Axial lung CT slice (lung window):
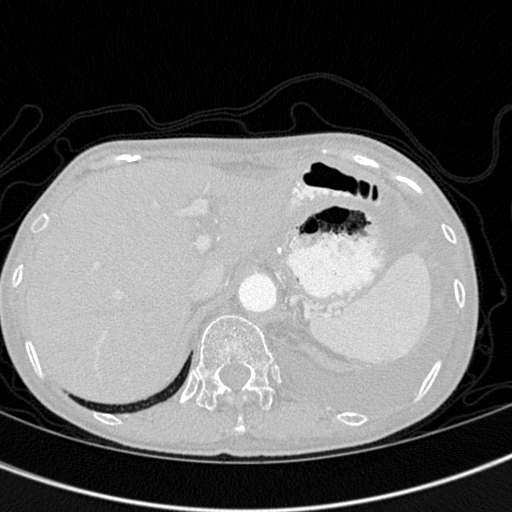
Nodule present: no